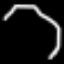
Label: octagon